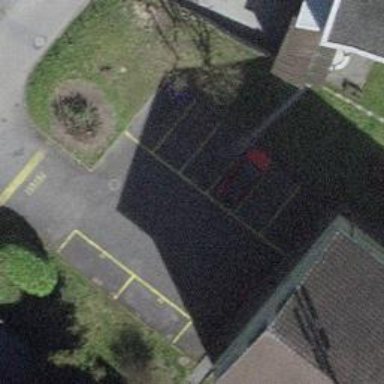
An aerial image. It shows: Parking area with surface.